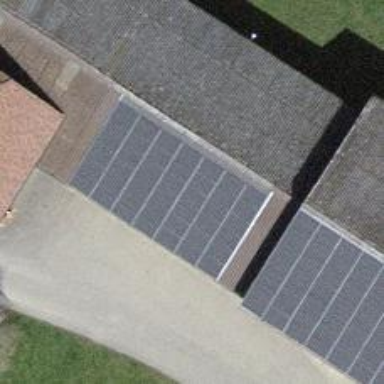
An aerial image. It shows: Solar photovoltaic panel generator.